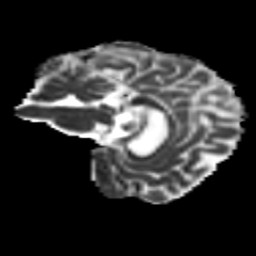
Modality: MD
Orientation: sagittal
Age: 48
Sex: female
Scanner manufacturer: siemens
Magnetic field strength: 3 T
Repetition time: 8.6 s
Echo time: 0.095 s